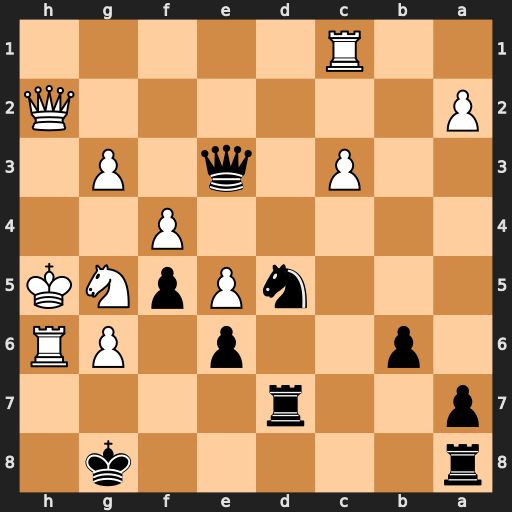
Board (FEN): r5k1/p2r4/1p2p1PR/3nPpNK/5P2/2P1q1P1/P6Q/2R5
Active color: b
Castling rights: -
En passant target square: -
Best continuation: Qxc1 Rh7 Rxh7+ gxh7+ Kg7